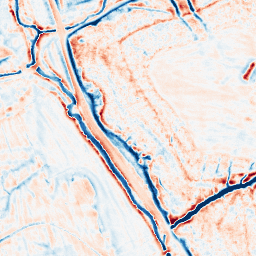
Category: edge_preserving
Decomposition family: bilateral
Decomposition parameters: d: 15
sigma_color: 25
sigma_space: 150
Upsampling method: quartic
Upsampling parameters: scale: 2
Upsampling scale: 2